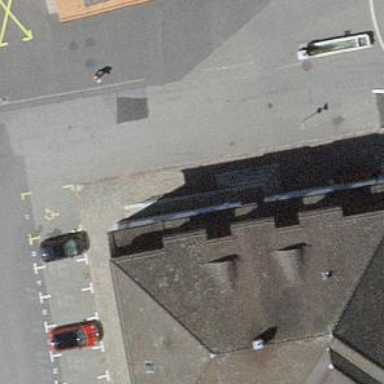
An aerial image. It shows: Community centre.